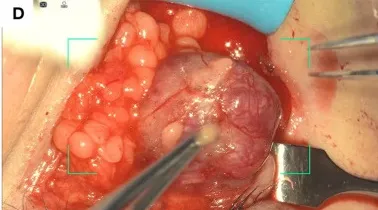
Summary of the main surgical steps. ; blunt dissection and removal of the hemangioma.
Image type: medical_photograph (other_medical_photograph)